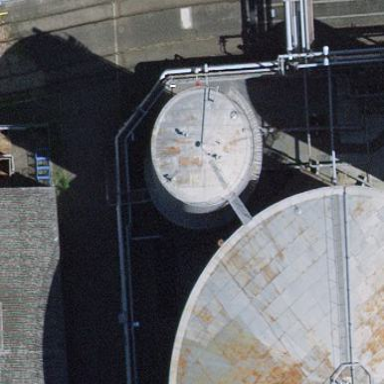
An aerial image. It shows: Storage tank that is man-made.